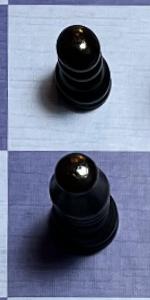
Label: Bishop_Black